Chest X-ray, AP view. Patient: 53 years old, sex F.
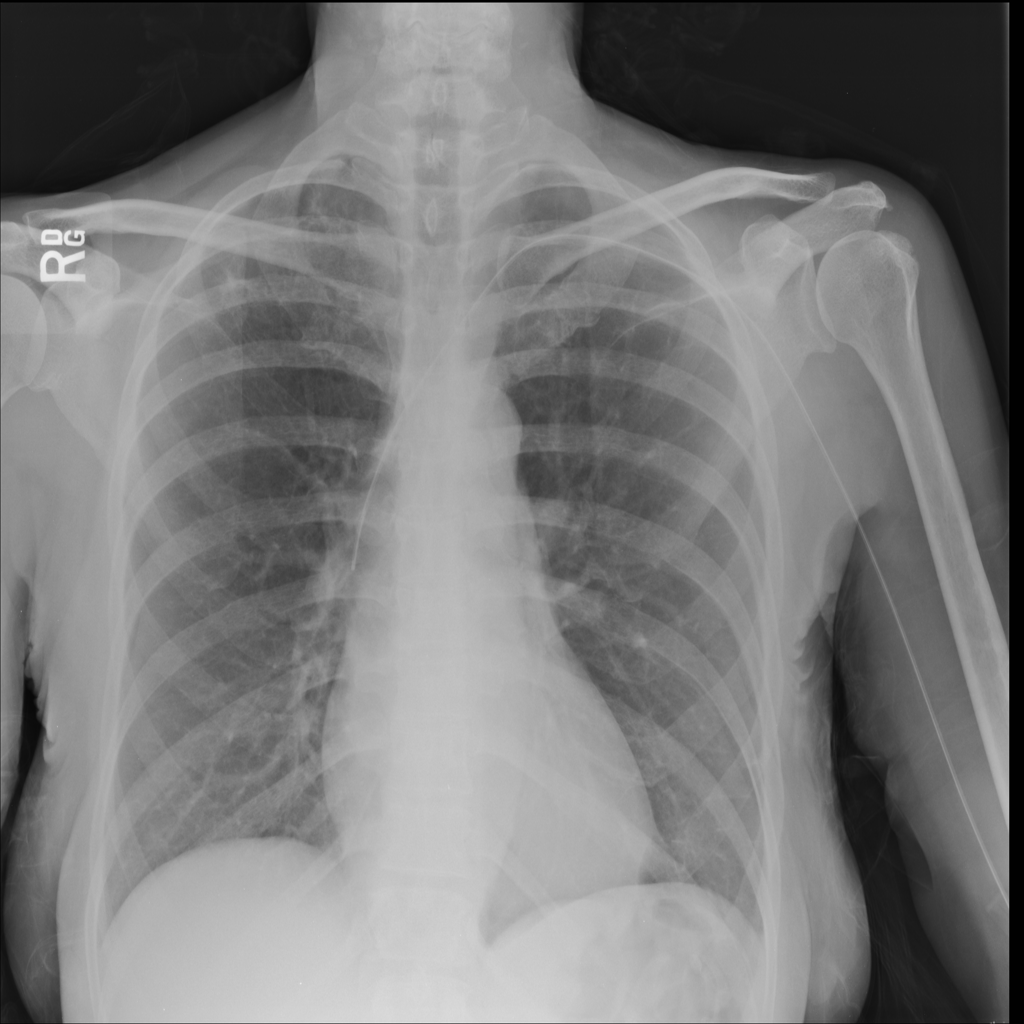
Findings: No Finding